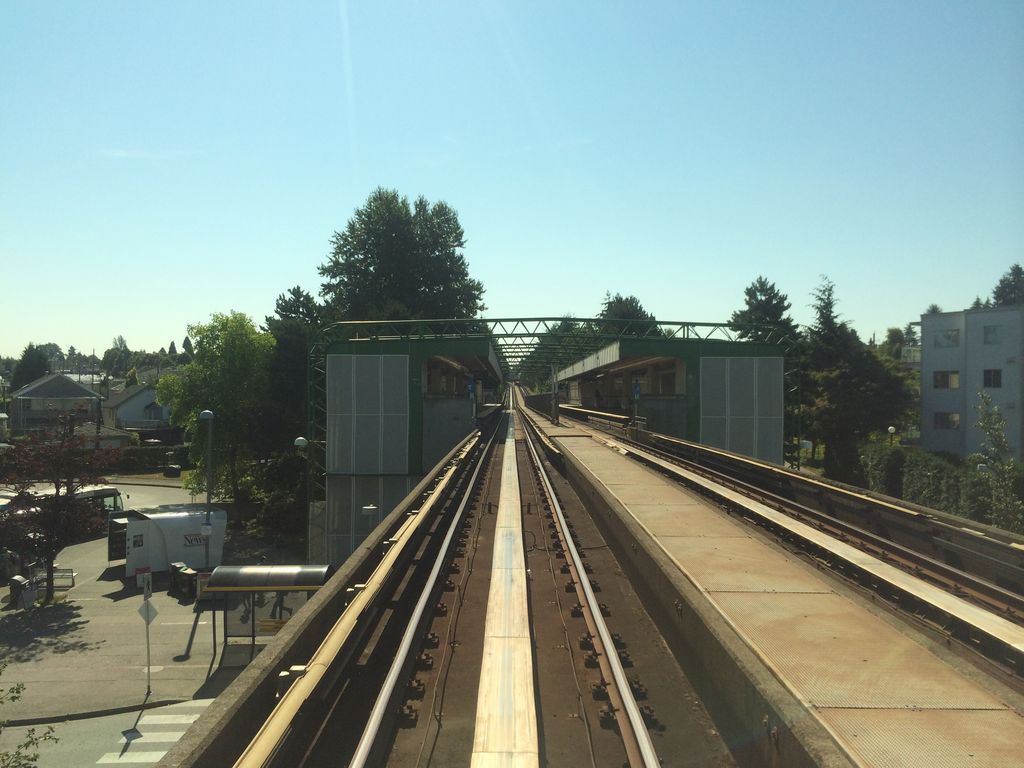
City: vancouver